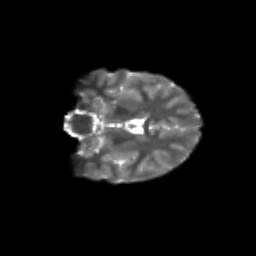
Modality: T2w
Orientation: coronal
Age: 9
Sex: male
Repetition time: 9.512 s
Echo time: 0.089 s